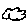
Label: cloud